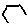
Label: hexagon